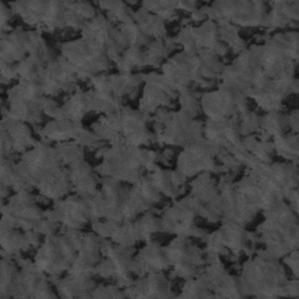
Label: frost